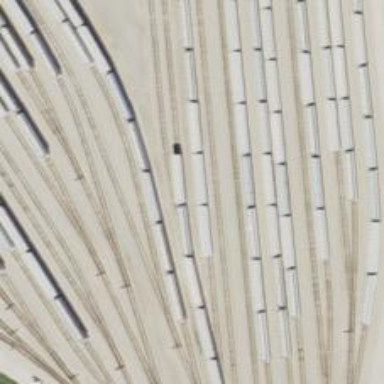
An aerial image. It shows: Railway spur service.